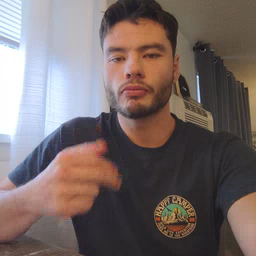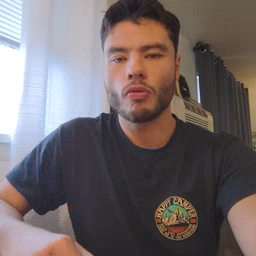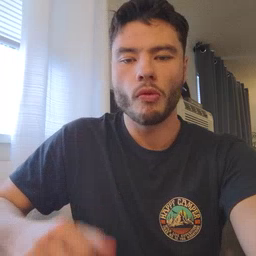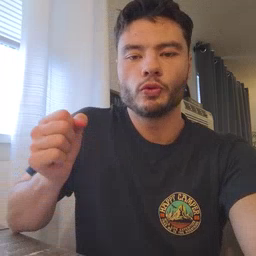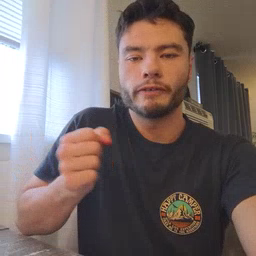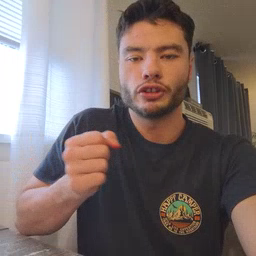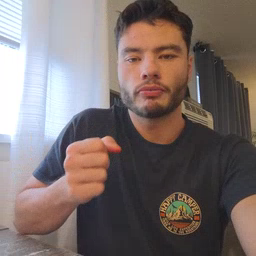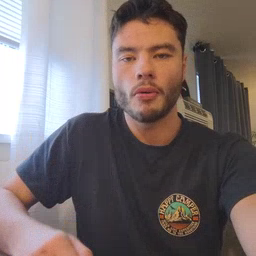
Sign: refrigerator